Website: slack
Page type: billing-address
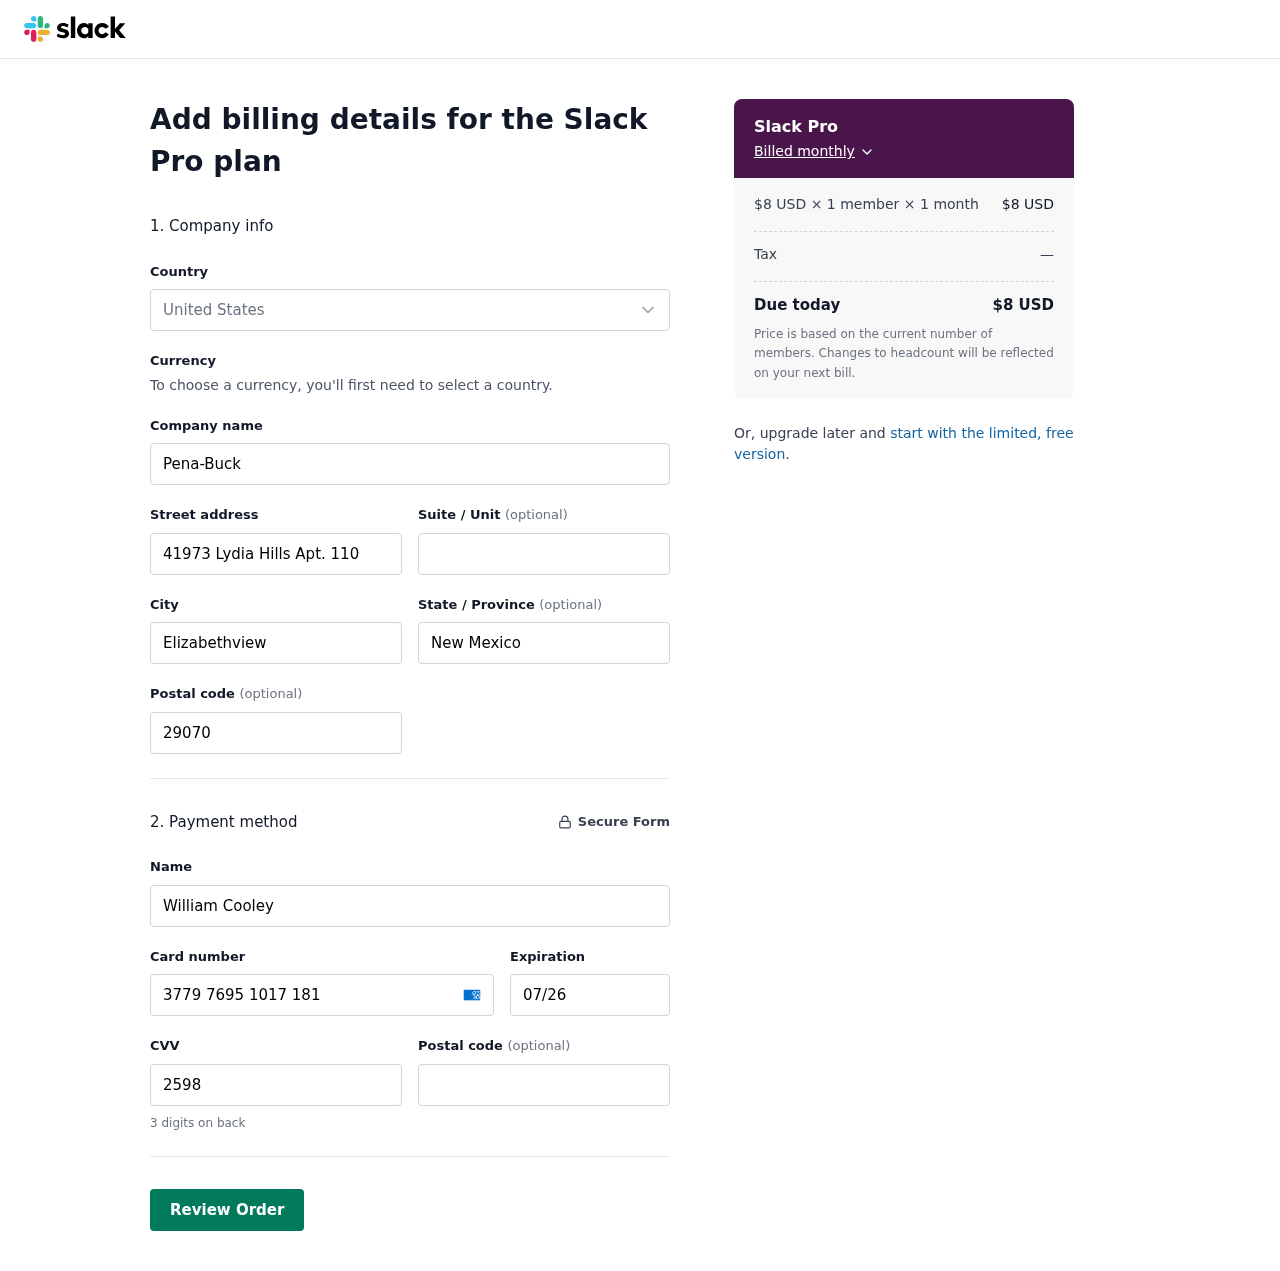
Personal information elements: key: PII_CARD_CVV
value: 2598
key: PII_CARD_EXPIRY
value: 07/26
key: PII_CARD_NUMBER
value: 3779 7695 1017 181
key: PII_CITY
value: Elizabethview
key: PII_COMPANY
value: Pena-Buck
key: PII_COUNTRY
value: United States
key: PII_FULLNAME
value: William Cooley
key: PII_POSTCODE
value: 29070
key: PII_STATE
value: New Mexico
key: PII_STREET
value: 41973 Lydia Hills Apt. 110
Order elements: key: ORDER_PLAN_PRICE
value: $8 USD
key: ORDER_NUM_MEMBERS
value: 1 member
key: ORDER_NUM_MONTHS
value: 1 month
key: ORDER_SUBTOTAL
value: $8 USD
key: ORDER_TAX
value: —
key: ORDER_TOTAL
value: $8 USD